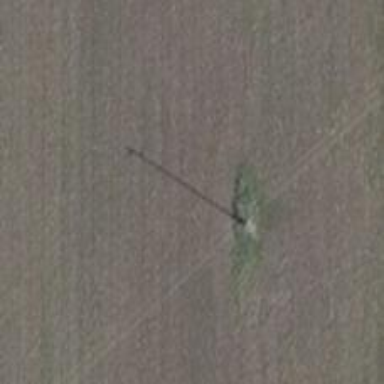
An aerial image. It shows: Power pole.